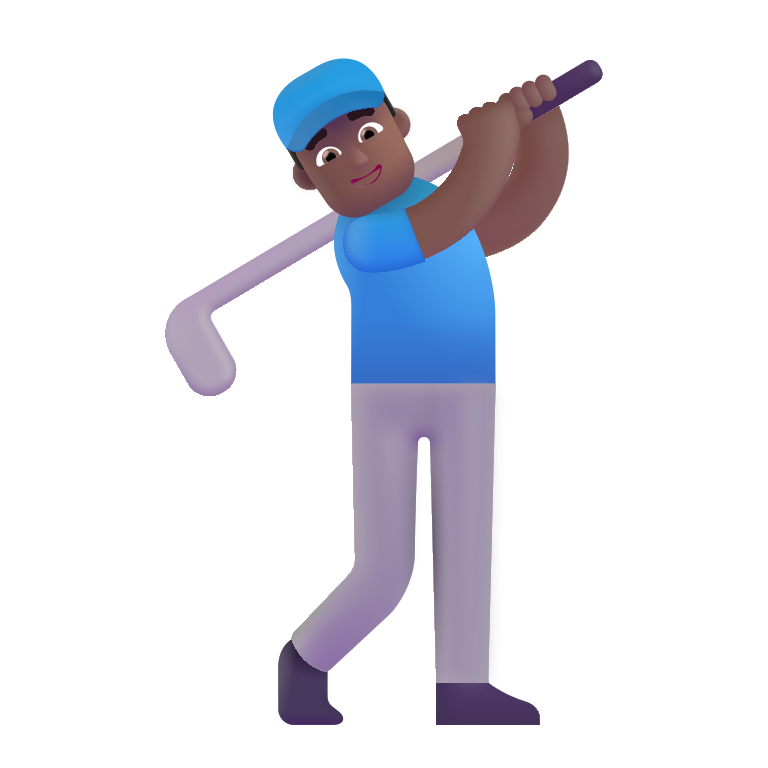
man golfing color  dark